Question: i am very new to pusher.com:
I am trying to set up a presence-channel Chat.
Here is my code:
'''
var PresenceChannel = pusher.subscribe('presence-test_channel');
PresenceChannel.bind('pusher:subscription_succeeded', function(members){
$("#chatMembers").empty();
members.each(function(member) {
$("#chatMembers").prepend("<li id='"+member.info.employee_id+"'>"+member.info.customer_id+"</li>");
});
});
PresenceChannel.bind('pusher:member_added',function(member){
$("#chatMembers").prepend("<li id='"+member.info.employee_id+"'>"+member.info.customer_id+"</li>");
});
PresenceChannel.bind('pusher:member_removed',function(member){
$("li#"+member.info.employee_id).remove();
});
'''
Its working as expected.
But i have a problem:
When i refresh one of the opened browser windows, the following events get fired:
'''
PresenceChannel.bind('pusher:member_added',function(member){...
'''
And directly after that,
'''
PresenceChannel.bind('pusher:member_removed',function(member){...
'''
get fired.
So, after a refresh of one window, the user get removed from my list, and
1 second later, the user again is added to the list....
1) Reload 1 browser window
2) The other window triggers 'pusher:member_removed': User removed from List
3) The other window triggers 'pusher:member_added': User added to the list agein
What to do ?
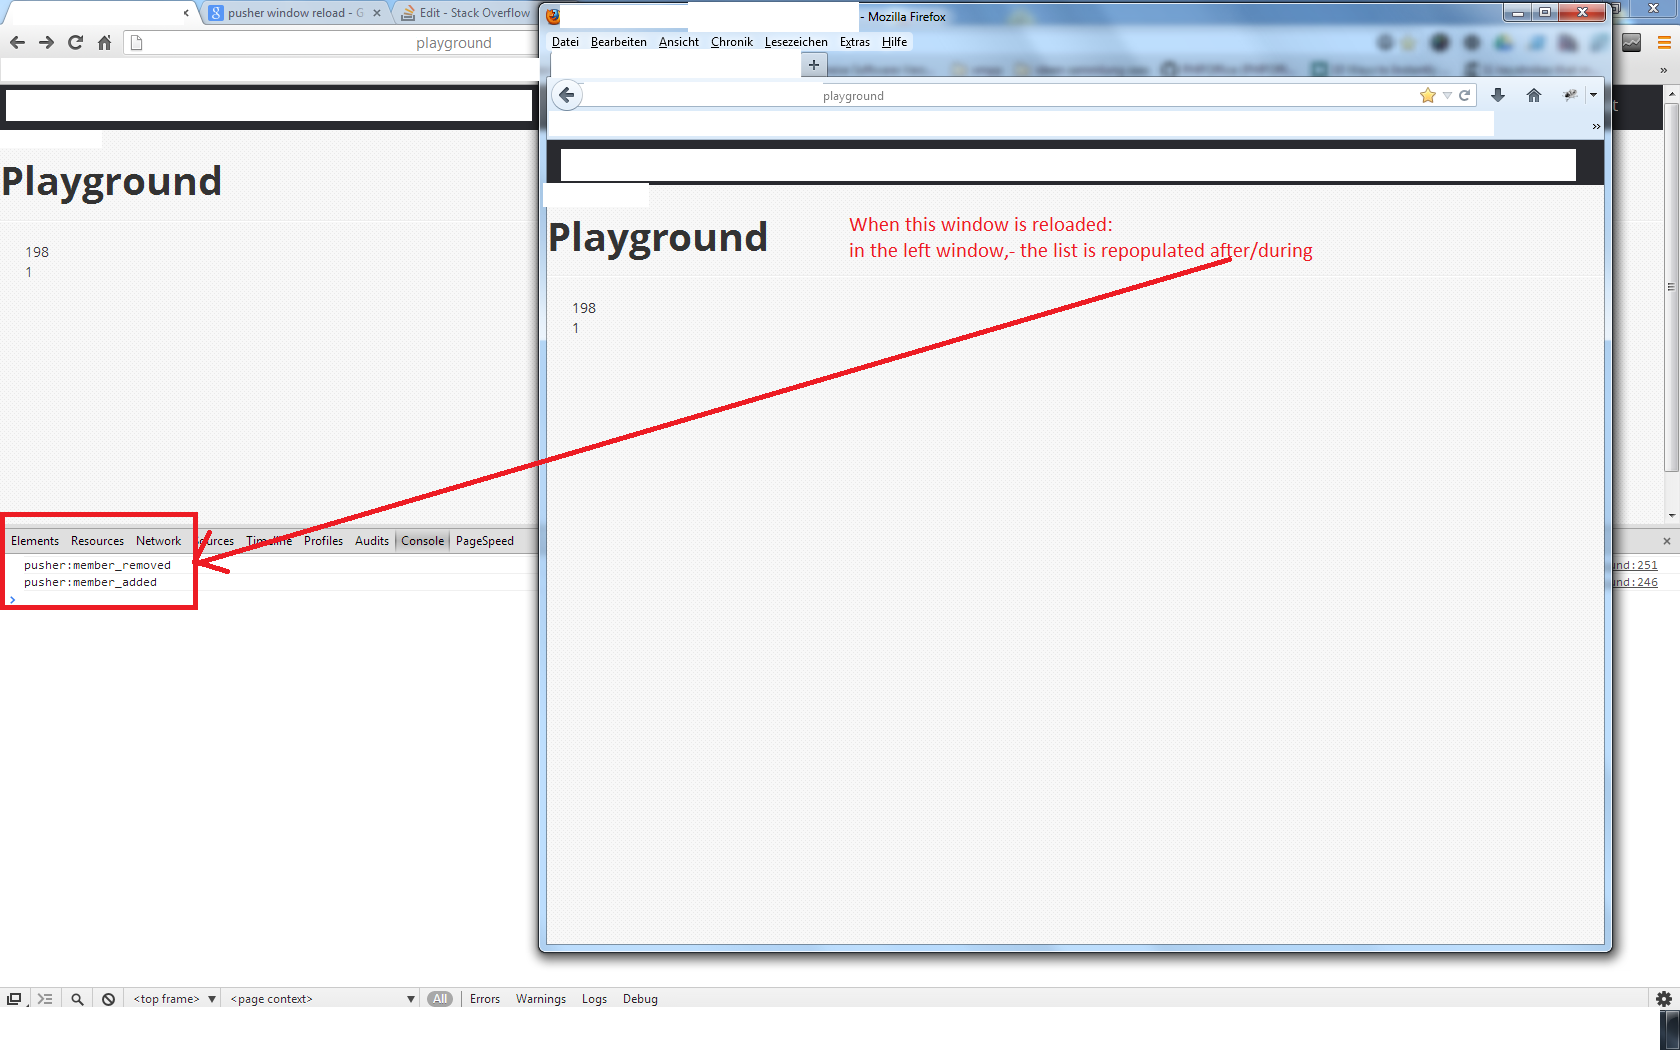
Answer: The 2nd window receives a 'pusher:member_removed' because the 1st window has unloaded and the user had therefore left the presence channel. When the 2nd window reloads and the user resubscribes to the presence channel the 'pusher:member_added' is triggered.
This is expected behaviour.
However, Pusher do add a delay to these event in order to try and stop events being triggered in this scenario. In your case it would seem that the delay in not long enough to stop that happening. In your situation there is an FAQ which provides some information about what you can do to work around this:
- <URL>